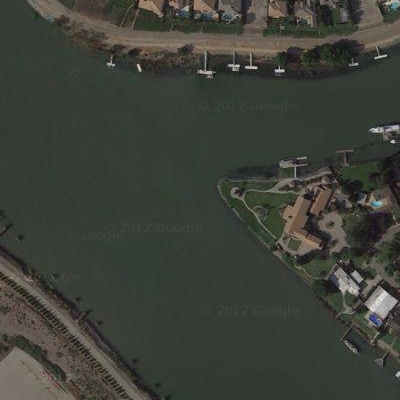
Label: dRiverLake